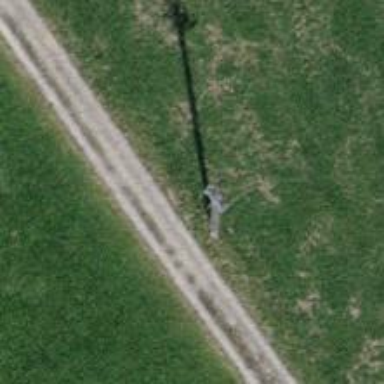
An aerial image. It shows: Power pole.